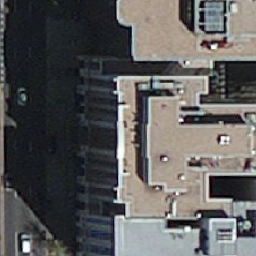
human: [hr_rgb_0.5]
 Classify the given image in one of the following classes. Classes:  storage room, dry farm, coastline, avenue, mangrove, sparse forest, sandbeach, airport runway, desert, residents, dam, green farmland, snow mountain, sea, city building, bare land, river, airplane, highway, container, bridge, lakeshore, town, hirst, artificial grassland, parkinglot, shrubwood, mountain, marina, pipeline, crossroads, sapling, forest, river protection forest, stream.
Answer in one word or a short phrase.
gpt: city building